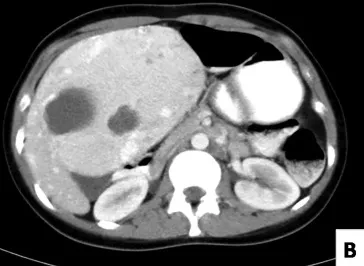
(B) Computed tomography scan of tumor.
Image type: radiology (ct)